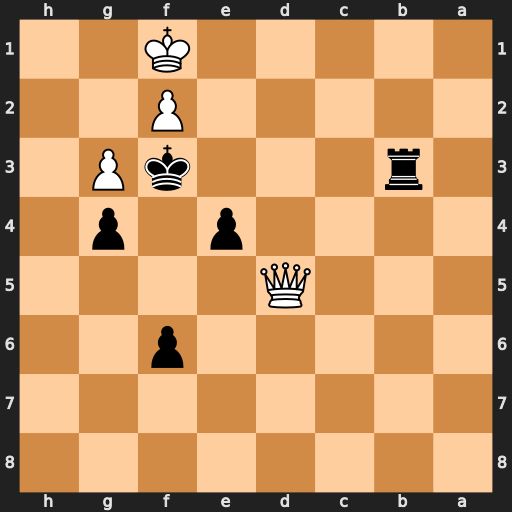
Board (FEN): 8/8/5p2/3Q4/4p1p1/1r3kP1/5P2/5K2
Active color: b
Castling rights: -
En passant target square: -
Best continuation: Rb1+ Qd1+ Rxd1#